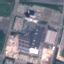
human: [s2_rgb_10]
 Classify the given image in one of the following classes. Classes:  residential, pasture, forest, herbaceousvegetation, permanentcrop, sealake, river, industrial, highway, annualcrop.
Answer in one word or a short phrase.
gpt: Industrial